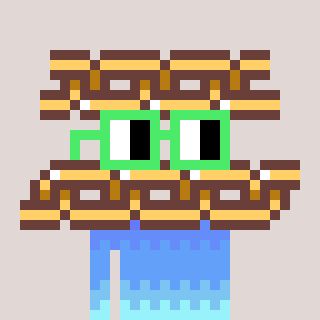
a pixel art character with square light green glasses, a chain-shaped head and a rust-colored body on a warm background